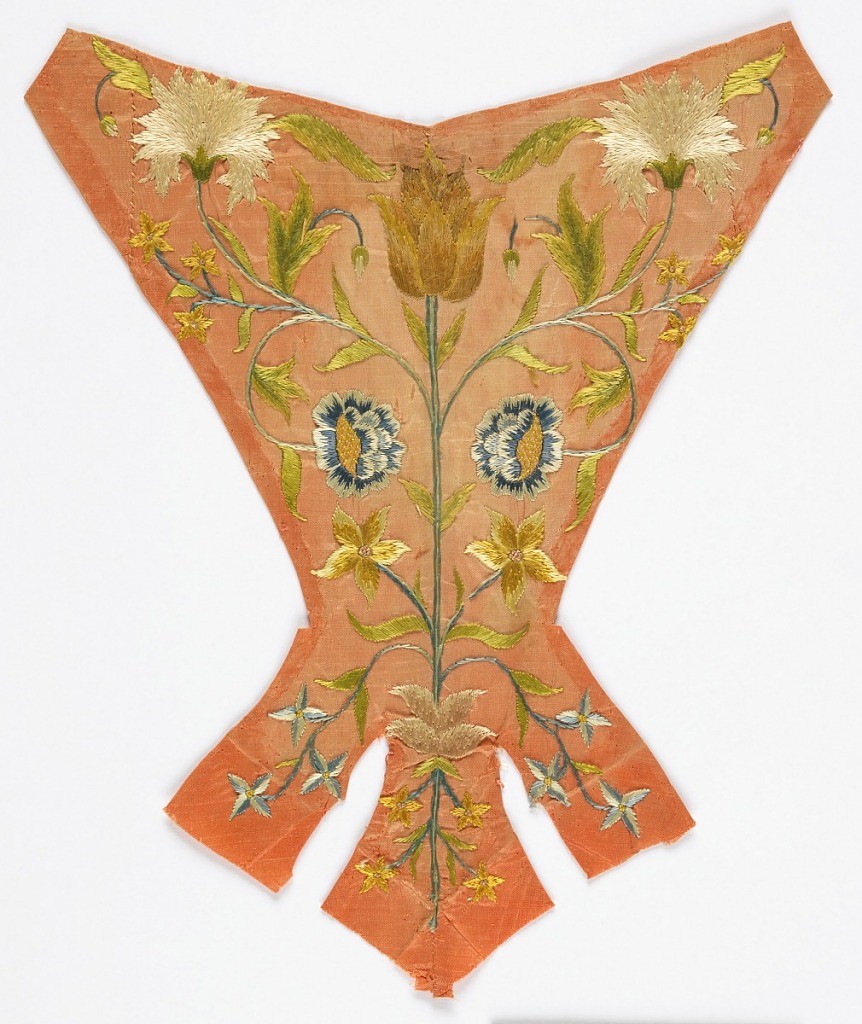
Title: Child's stomacher
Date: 18th century
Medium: silk Technique: embroidered on taffeta
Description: Pale orange silk taffeta worked in a symmetrical floral design.